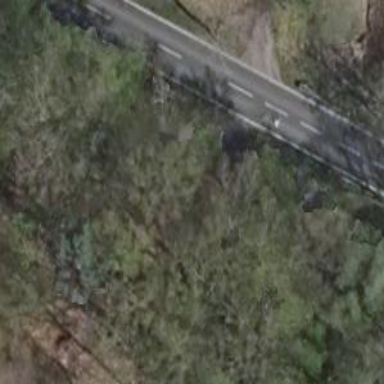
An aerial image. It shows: Emergency access point on the road.